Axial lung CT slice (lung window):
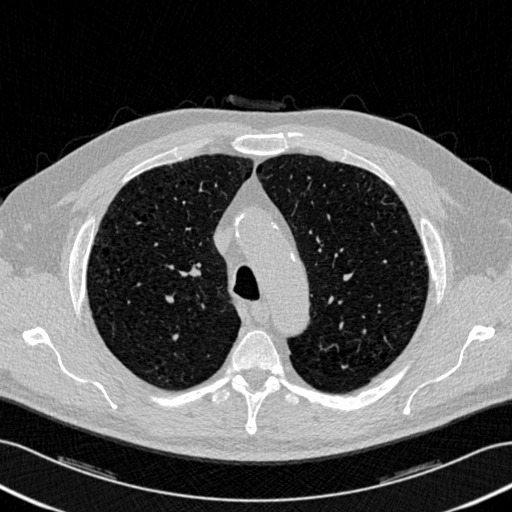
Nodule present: yes
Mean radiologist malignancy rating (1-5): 3